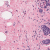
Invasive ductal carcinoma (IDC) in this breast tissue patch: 0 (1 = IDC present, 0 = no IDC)